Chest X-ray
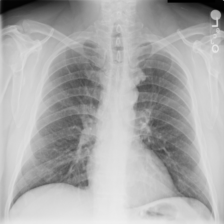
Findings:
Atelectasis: negative
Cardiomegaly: negative
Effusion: negative
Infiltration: negative
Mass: negative
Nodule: negative
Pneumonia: negative
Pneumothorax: negative
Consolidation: negative
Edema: negative
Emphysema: negative
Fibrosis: negative
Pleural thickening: negative
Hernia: negative